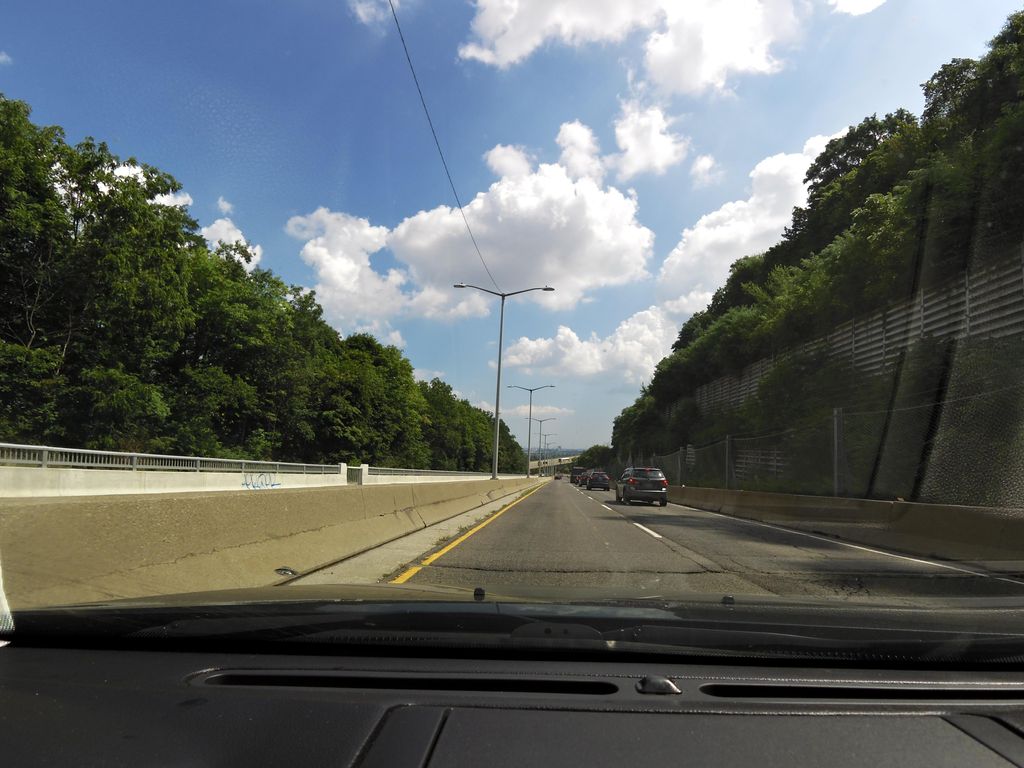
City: hamilton